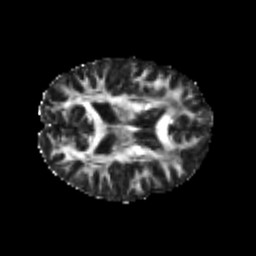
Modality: FA
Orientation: axial
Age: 20
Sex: male
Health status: healthy
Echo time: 0.074 s